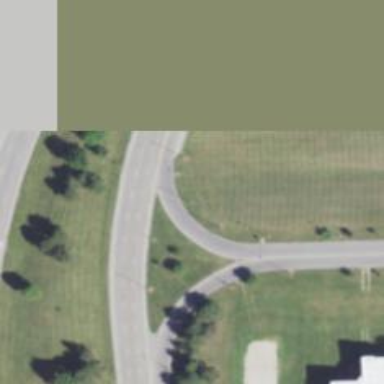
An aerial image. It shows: Secondary link road with asphalt surface.